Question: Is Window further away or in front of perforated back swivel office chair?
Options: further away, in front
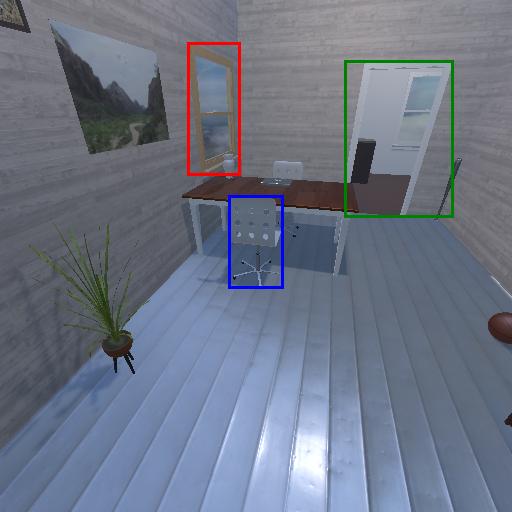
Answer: further away